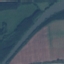
Label: River